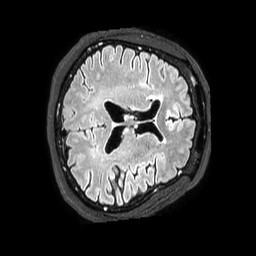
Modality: FLAIR
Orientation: axial
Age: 70
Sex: female
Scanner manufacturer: philips
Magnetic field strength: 3 T
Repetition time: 4.8 s
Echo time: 0.34 s